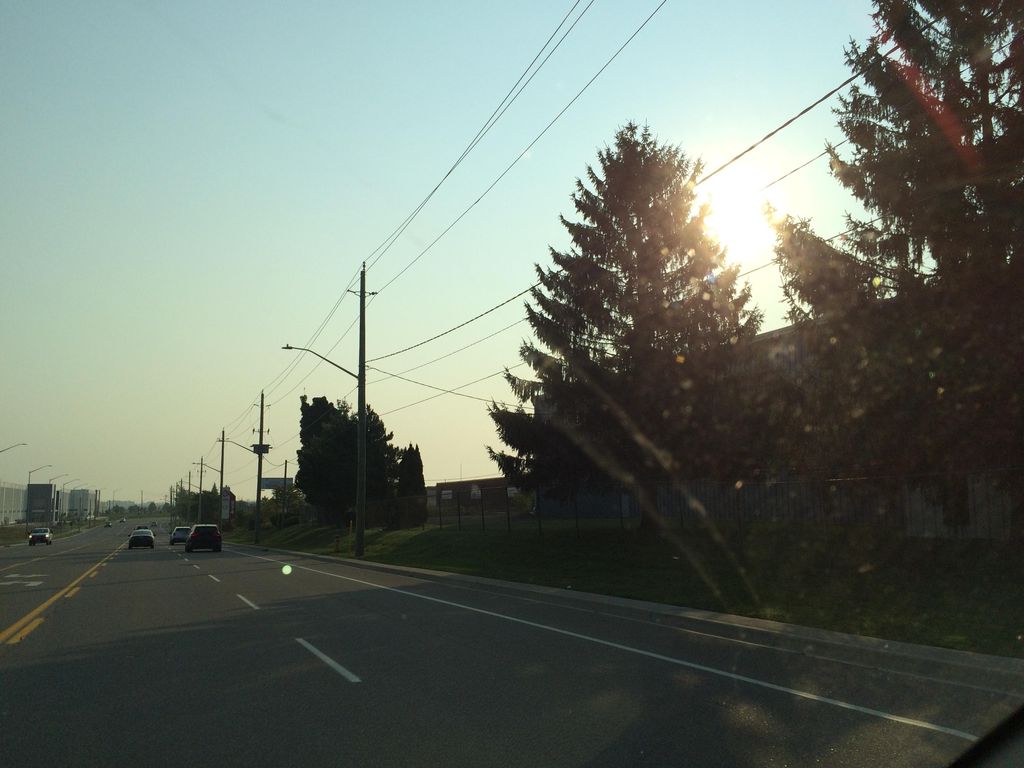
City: kitchener-waterloo